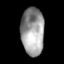
Tissue: skin
Cell type: Fibroblasts
Senescence score: 0.674
Nuclear area (px): 1079
Mean DAPI intensity: 155.081